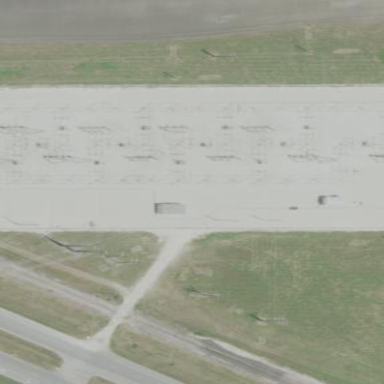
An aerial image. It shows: Fence surrounds transmission level power substation.